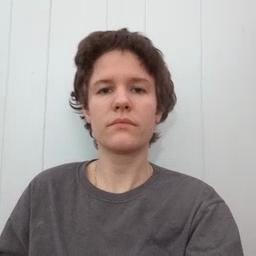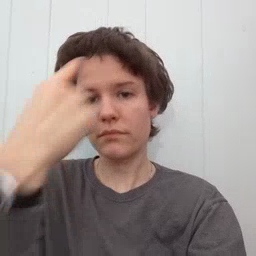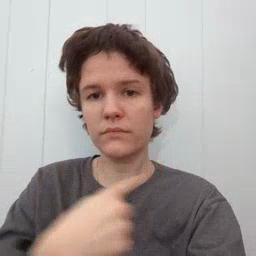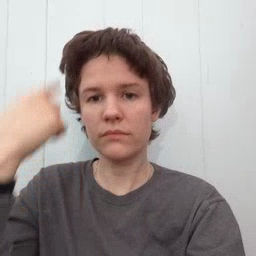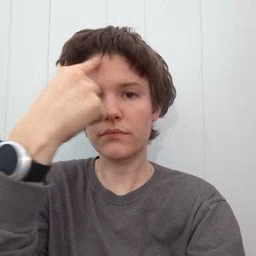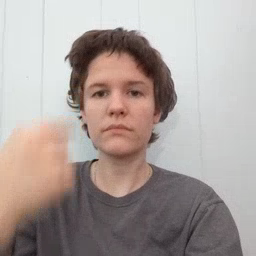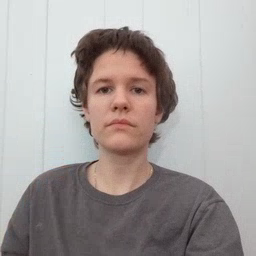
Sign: face